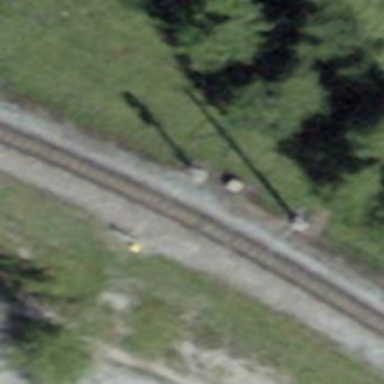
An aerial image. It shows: Railway signal.